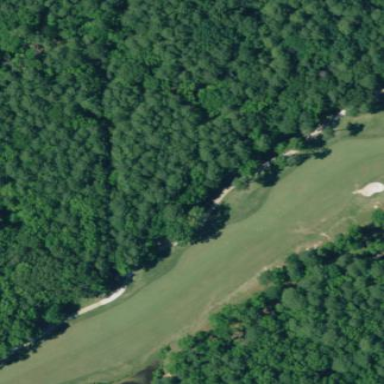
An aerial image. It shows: Golf fairway surrounded by grass.